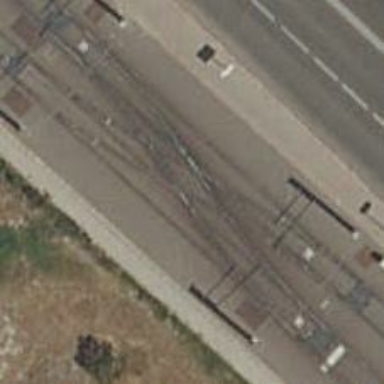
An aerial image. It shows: Light rail electrified with contact line.